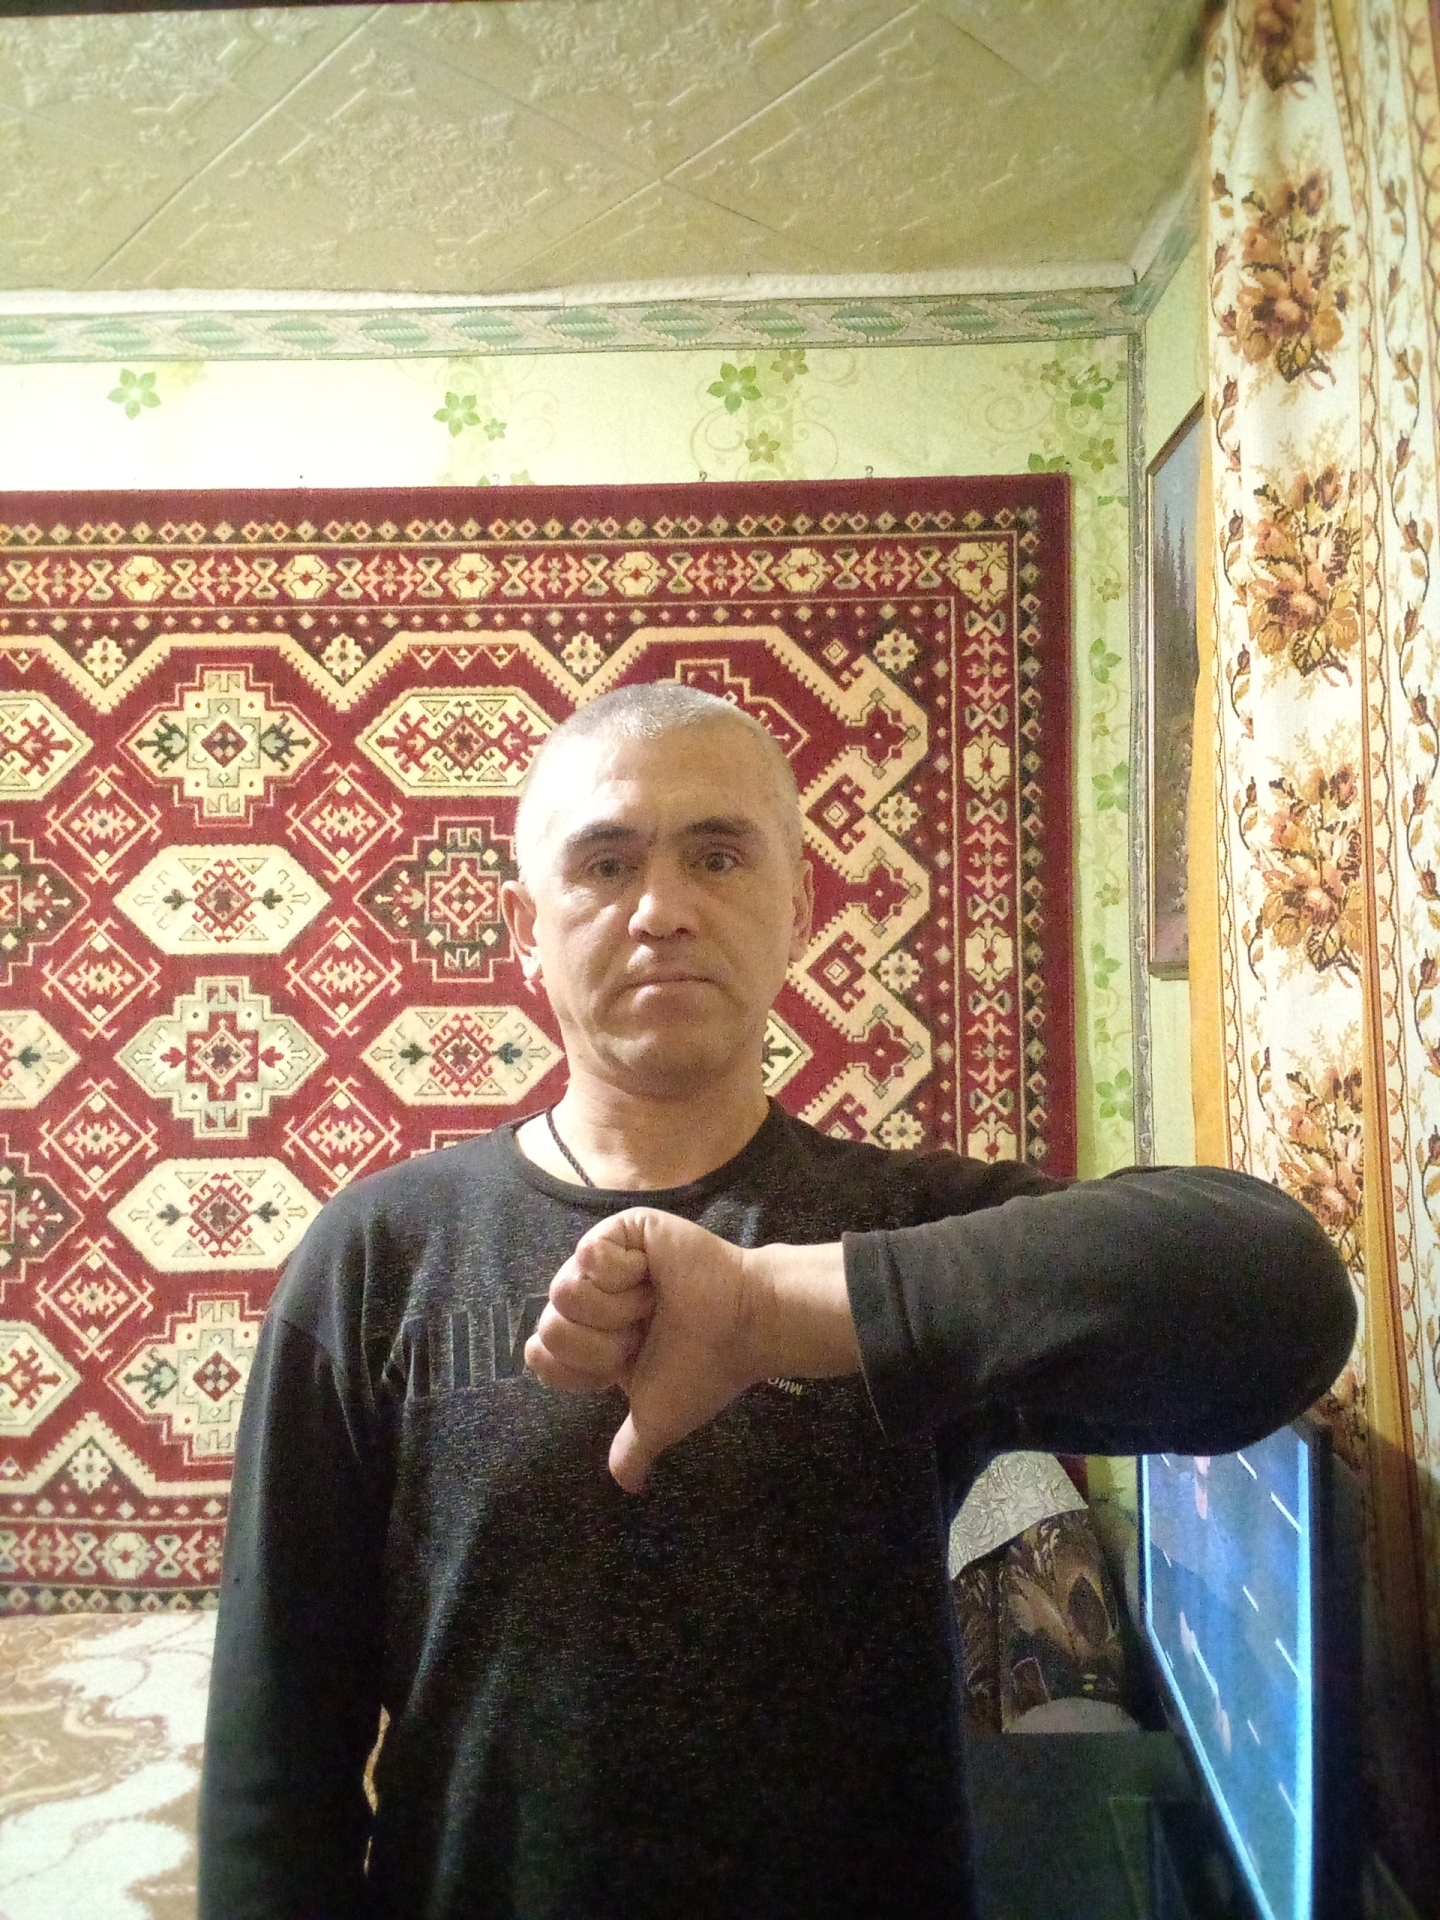
Label: noise